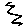
Label: zigzag